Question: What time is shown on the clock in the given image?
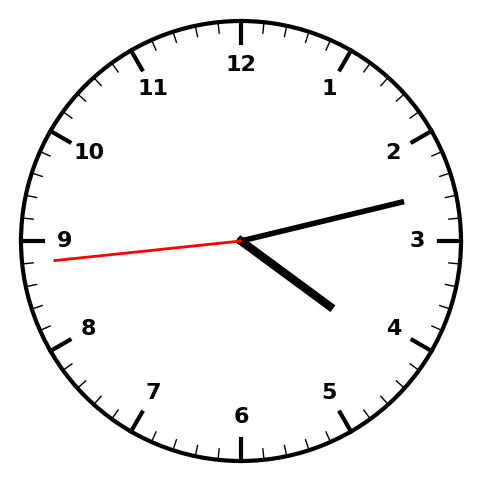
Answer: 04:12:44